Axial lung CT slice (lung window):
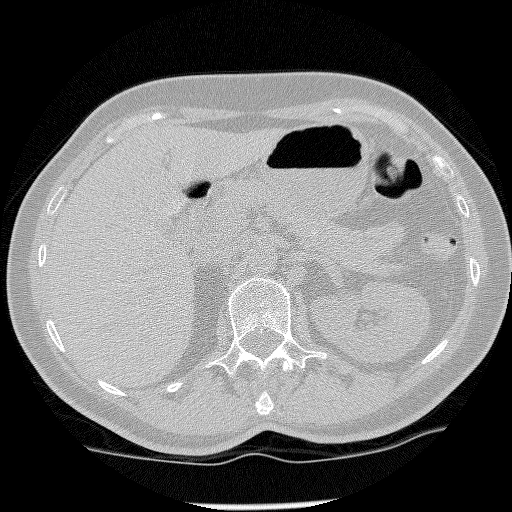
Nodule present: no